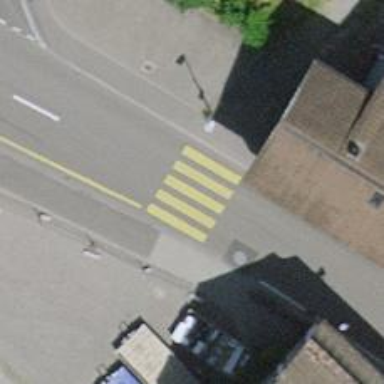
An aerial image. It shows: Marked crossing on the road.